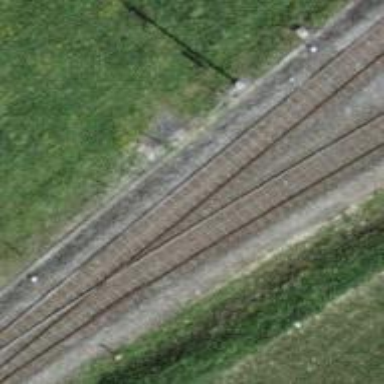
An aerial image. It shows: Railway track with single rail.